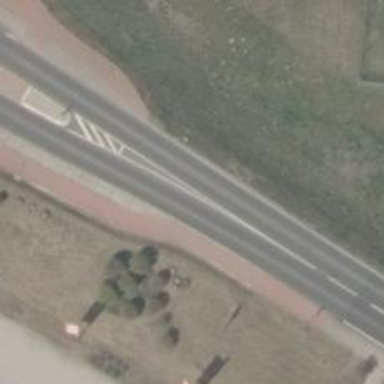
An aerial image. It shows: Primary highway with separate asphalt sidewalks and cycleways.